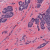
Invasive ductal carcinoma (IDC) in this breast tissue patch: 1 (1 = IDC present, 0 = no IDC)